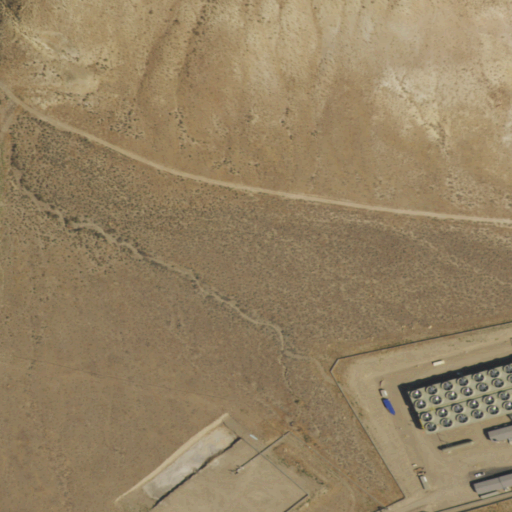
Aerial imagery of valley in Nevada named Stone Canyon containing shrub, barren land, high intensity development, medium intensity development, and low intensity development